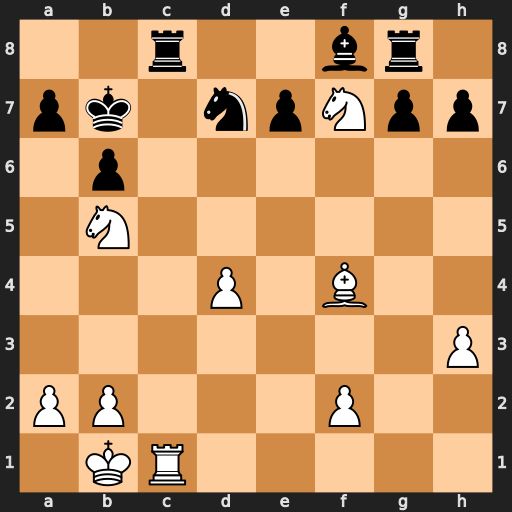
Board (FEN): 2r2br1/pk1npNpp/1p6/1N6/3P1B2/7P/PP3P2/1KR5
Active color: w
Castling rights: -
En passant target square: -
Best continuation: Nd8+ Rxd8 Rc7+ Ka6 a4 Ra8 Rxd7